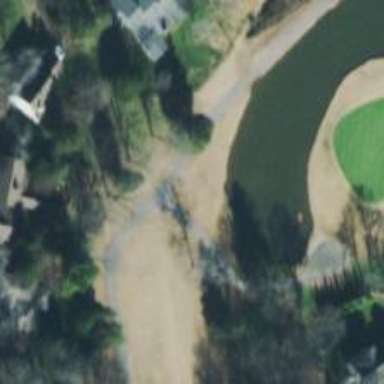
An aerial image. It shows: Path used for both walking and golf.